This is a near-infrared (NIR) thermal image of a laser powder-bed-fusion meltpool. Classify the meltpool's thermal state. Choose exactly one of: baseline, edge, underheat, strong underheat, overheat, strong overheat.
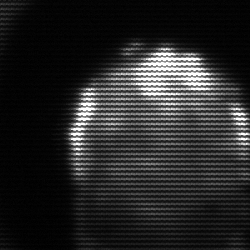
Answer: edge